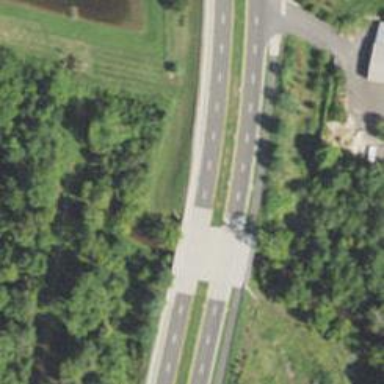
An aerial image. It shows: Viaduct bridge over secondary road.